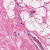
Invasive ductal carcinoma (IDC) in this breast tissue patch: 0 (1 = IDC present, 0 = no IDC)